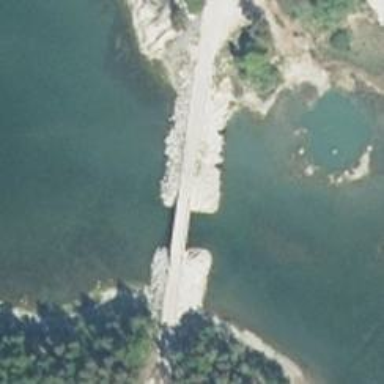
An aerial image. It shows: Unclassified road on bridge.